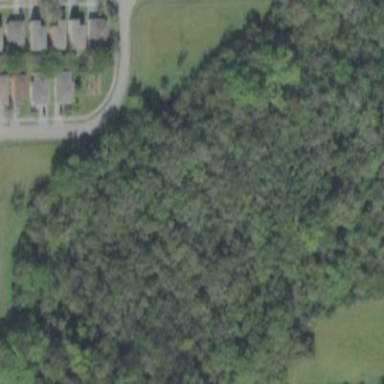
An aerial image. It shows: Evergreen broadleaved woodland.